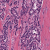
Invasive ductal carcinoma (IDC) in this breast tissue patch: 1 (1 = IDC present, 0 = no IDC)